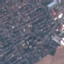
Land use / land cover: Residential